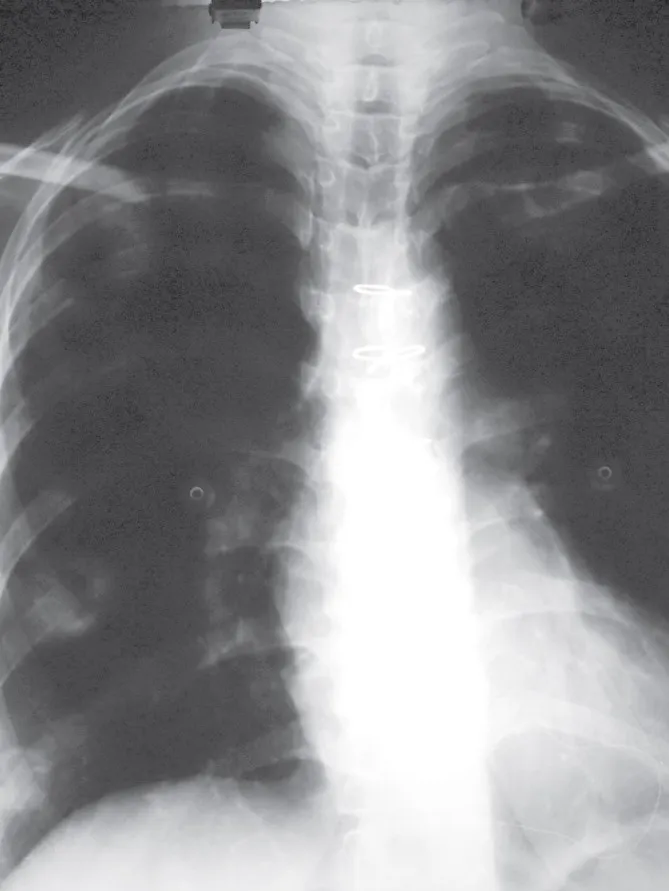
Normal chest x-ray at the time of initial presentation.
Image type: radiology (x_ray)